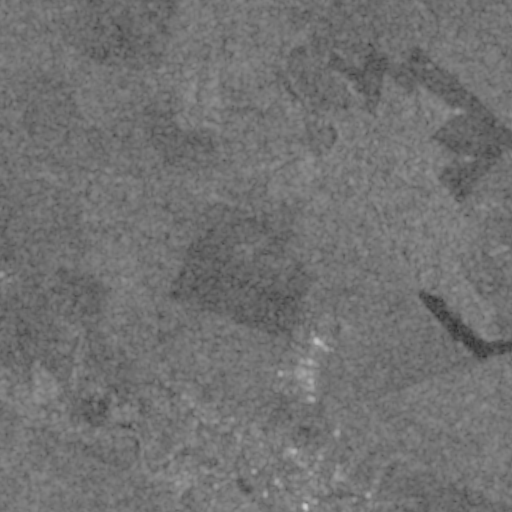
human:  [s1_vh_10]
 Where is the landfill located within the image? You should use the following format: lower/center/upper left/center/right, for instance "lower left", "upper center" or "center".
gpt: The landfill is located in the lower left of the image.
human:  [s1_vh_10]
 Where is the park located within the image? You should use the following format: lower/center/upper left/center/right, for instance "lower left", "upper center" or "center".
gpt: The park is located in the lower center of the image.
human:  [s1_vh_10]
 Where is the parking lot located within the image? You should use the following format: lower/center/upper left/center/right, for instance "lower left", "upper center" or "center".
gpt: The parking lot is located in the lower center of the image.
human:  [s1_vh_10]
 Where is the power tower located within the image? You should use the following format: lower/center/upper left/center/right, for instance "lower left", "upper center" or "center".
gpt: The power tower is located in the upper right of the image.
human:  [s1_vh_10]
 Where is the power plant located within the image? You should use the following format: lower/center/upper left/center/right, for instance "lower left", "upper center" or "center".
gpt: There is no power plant in the image.

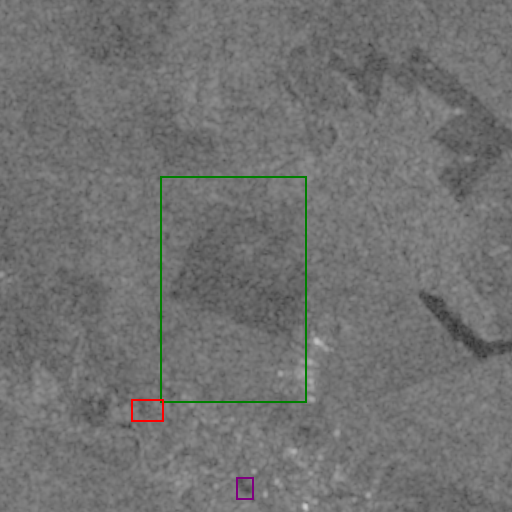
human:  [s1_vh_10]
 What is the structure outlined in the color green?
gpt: The structure outlined in green is a crop field.
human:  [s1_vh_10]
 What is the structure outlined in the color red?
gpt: The structure outlined in red is a landfill.
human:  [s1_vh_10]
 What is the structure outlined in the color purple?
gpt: The structure outlined in purple is a park.
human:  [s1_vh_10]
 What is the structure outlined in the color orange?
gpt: There is no orange outline.